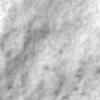
Label: no_change